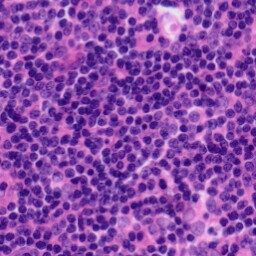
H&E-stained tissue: Tonsil